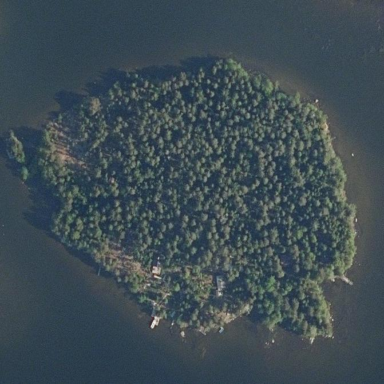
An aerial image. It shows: Island covered with woodland.